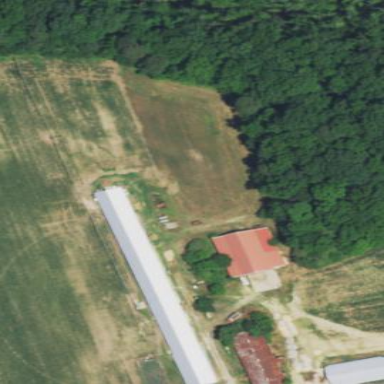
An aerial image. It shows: Poultry house building.